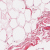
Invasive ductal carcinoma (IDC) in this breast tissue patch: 0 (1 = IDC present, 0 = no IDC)